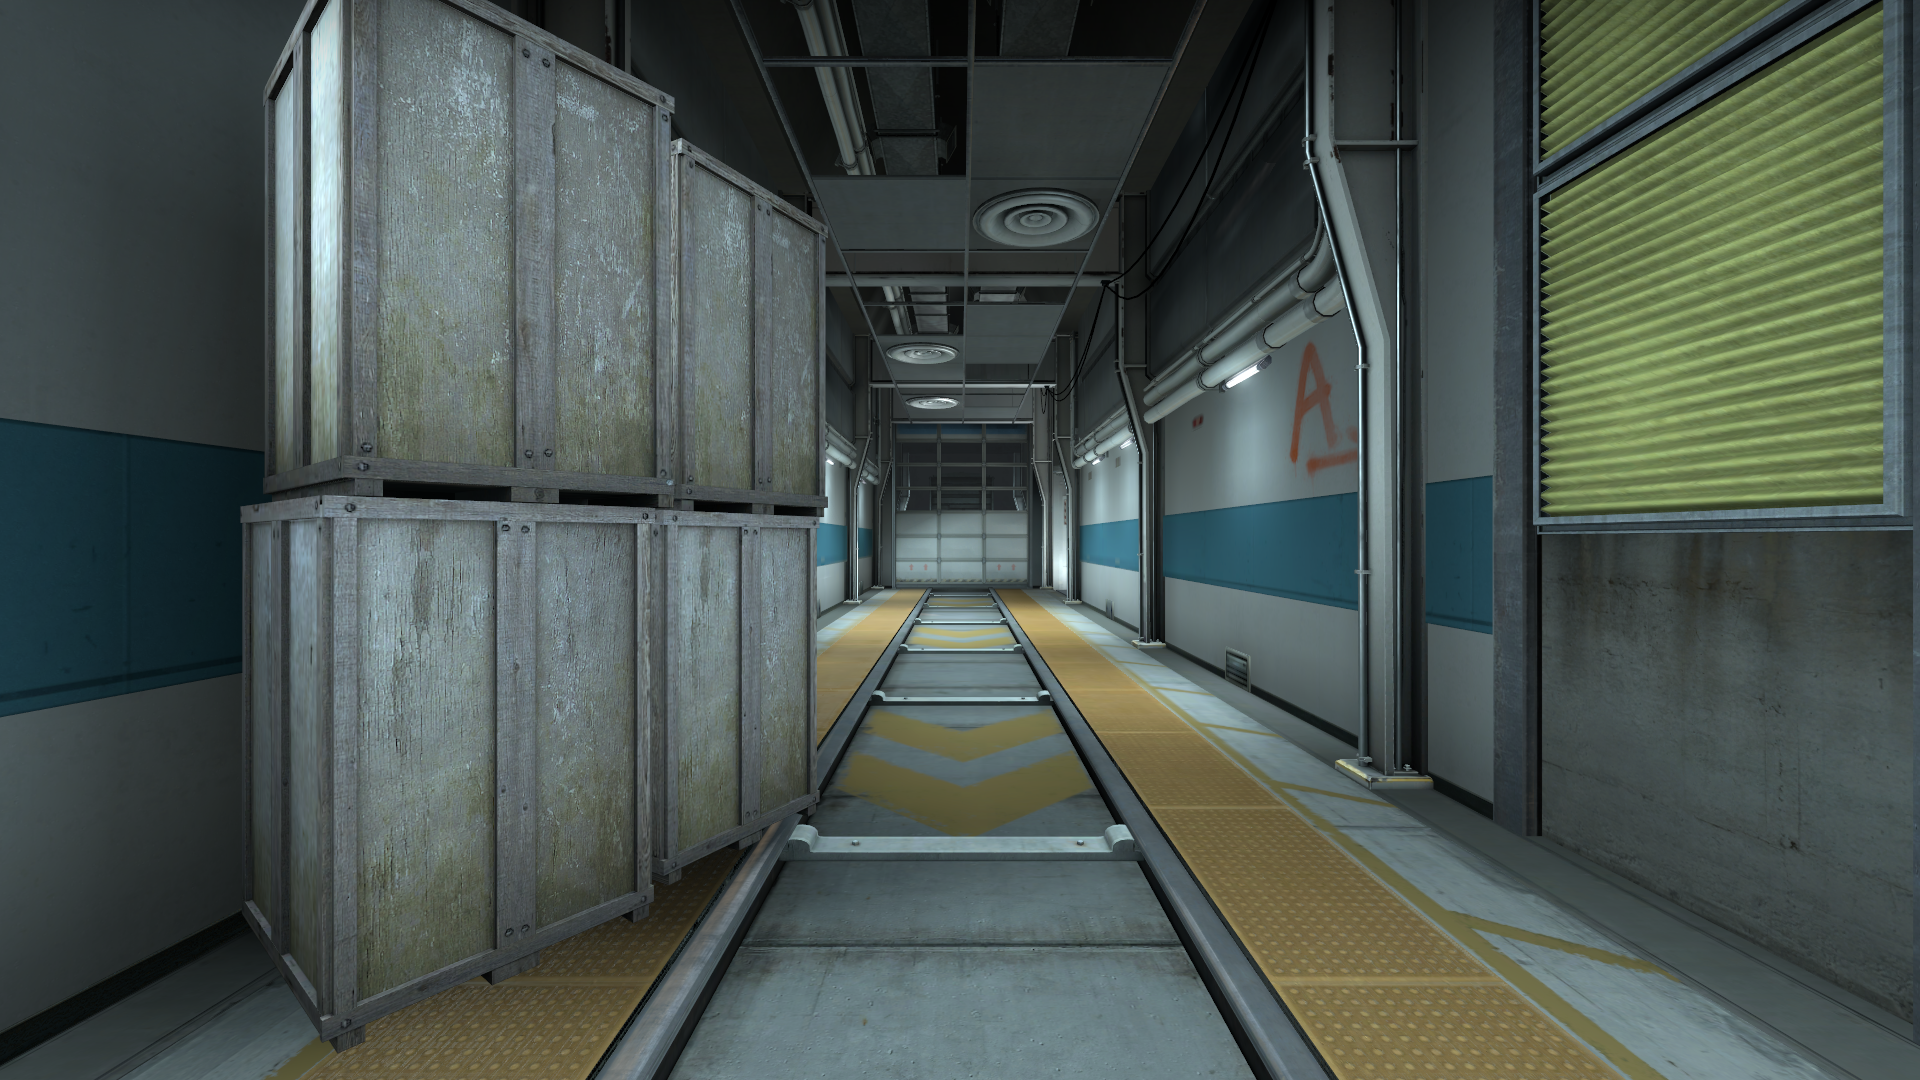
Map: de_train